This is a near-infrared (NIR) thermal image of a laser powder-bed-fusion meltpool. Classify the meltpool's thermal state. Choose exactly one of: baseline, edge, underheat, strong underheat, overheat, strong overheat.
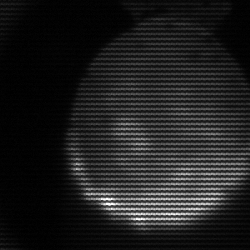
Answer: edge